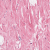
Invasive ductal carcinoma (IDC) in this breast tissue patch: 0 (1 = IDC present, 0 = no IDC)